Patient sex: M
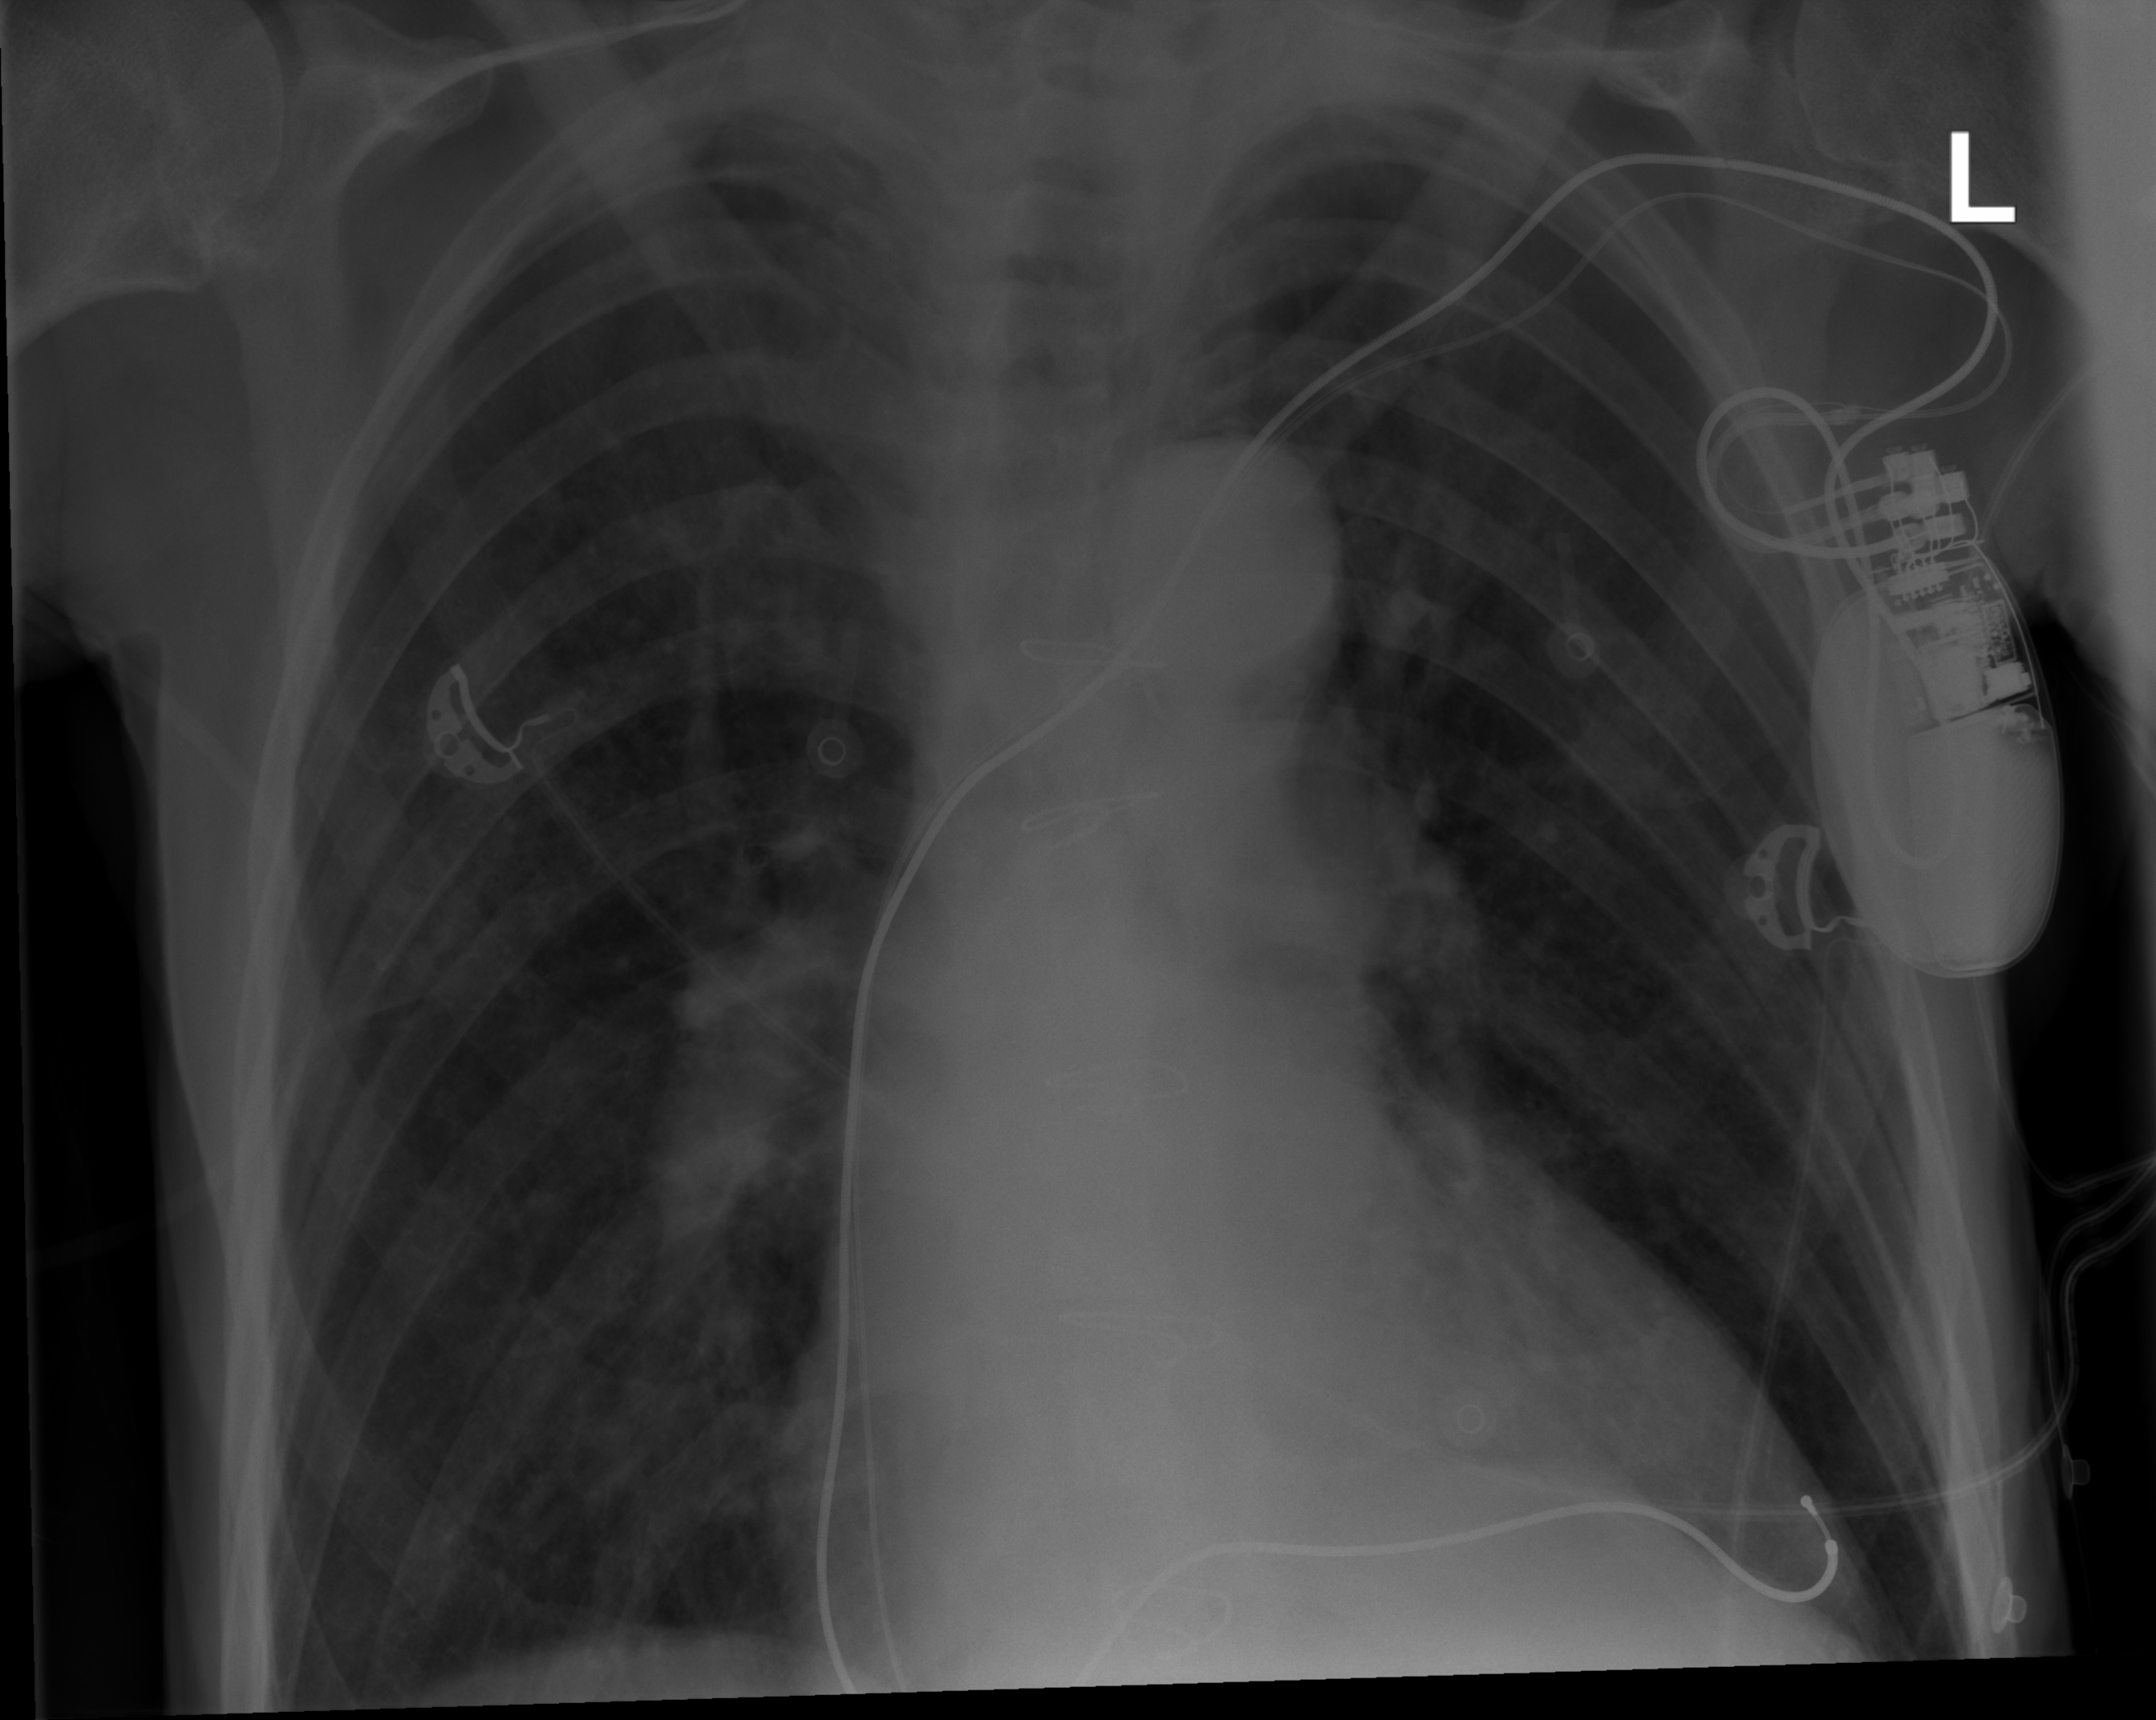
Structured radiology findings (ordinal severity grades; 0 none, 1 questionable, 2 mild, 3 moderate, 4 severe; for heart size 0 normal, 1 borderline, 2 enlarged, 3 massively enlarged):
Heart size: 2
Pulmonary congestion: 2
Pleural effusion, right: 0
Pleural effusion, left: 0
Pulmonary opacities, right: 0
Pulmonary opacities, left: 0
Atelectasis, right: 0
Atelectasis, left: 0